九年级 · 解析几何
如图, 点 $F$ 在平行四边形 $A B C D$ 的边上, 延长 $B F$ 交 $C D$ 的延长线于点 $E$, 交 $A C$ 于点 $O$, 若 $\frac{S_{\triangle A O B}}{S_{\triangle C O E}}=\frac{4}{9}$, 则 $\frac{A F}{D F}$ 的值为 ( )

  （第 7 题）

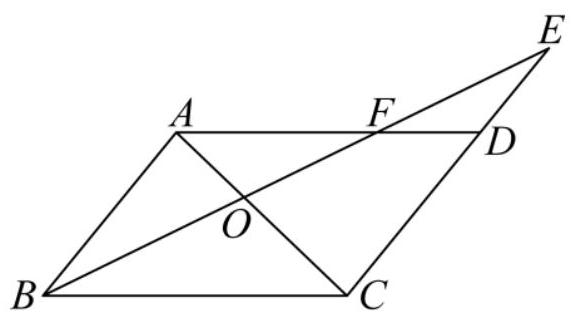
A. 0.8
  B. 1.25
  C. 2
  D. 0.5

答案: B
解析: 先根据勾股定理算出已知三角形的边长, 再将各选项三角形边长算出, 判断与选项中三角形各边是否与已知三角形三边形成比例, 得出答案.

【详解】解：根据勾股定理得, 题目中三角形三边长分别为:

$\sqrt{1^{2}+1^{2}}=\sqrt{2}$

$\sqrt{2^{2}+2^{2}}=2 \sqrt{2}$,

$\sqrt{1^{2}+3^{2}}=\sqrt{10}$,

选项 A 中, 三角形三边长分别是 $2, \sqrt{10}, 3 \sqrt{2}$, 与已知三角形三边不成比例, 故 A 选项不正确.

选项 B 中, 三角形三边长分别是 $2,4, \sqrt{20}$, 与已知三角形成比例, 比例为 $\sqrt{2}$, 根据三边成比例的两个三角形相似, 故 B 选项正确.

选项 C 中, 三角形三边长分别是 $2,3, \sqrt{13}$, 与已知三角形三边不成比例, 故 $\mathrm{C}$ 选项不正确.

选项 D 中, 三角形三边长分别是 $\sqrt{5}, \sqrt{13}, 4$, 与已知三角形三边不成比例, 故 D 选项不正确.

故答案选: B.

【点睛】本题考查了勾股定理, 相似三角形的判定等内容, 其中三边成比例的两个三角形相似是解决问题的关键.